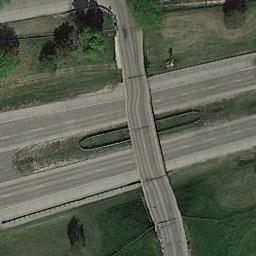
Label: overpass